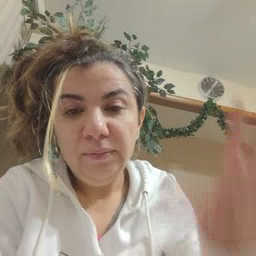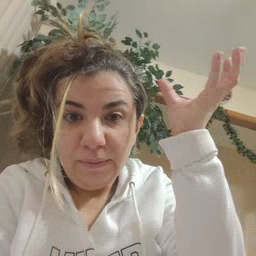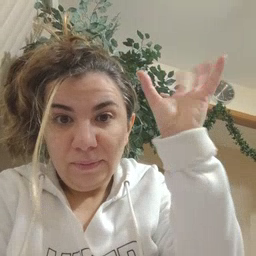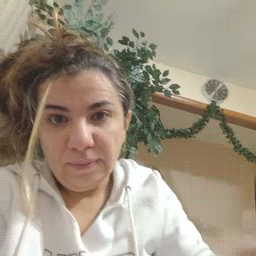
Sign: cloud